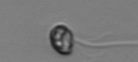
Label: flagellate